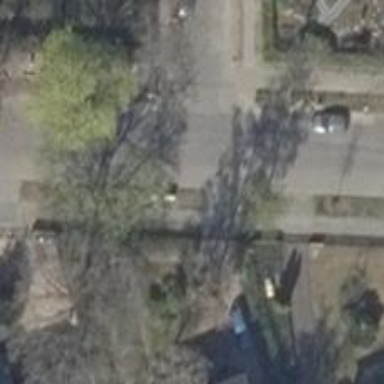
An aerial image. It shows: Residential road with asphalt surface. Both sides have sidewalks.